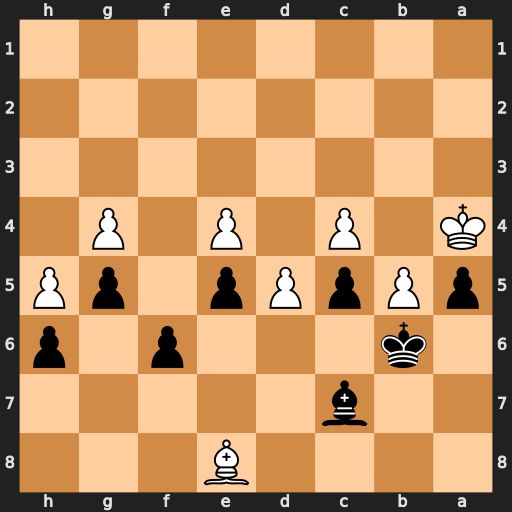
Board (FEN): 4B3/2b5/1k3p1p/pPpPp1pP/K1P1P1P1/8/8/8
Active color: b
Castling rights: -
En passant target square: -
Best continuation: f5 exf5 e4 d6 e3 dxc7 Kxc7